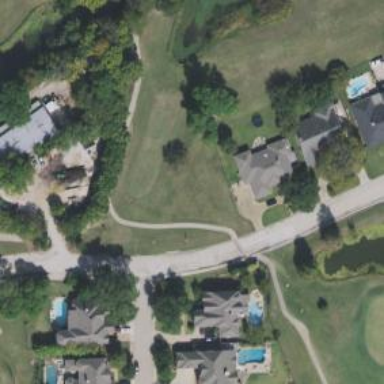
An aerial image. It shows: Pathway for golfing.